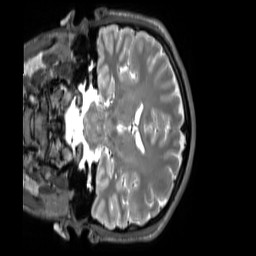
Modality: T2w
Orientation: coronal
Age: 26
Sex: male
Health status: ill
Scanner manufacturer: siemens
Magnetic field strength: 3 T
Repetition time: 2.8 s
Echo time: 0.326 s